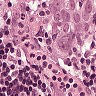
Metastatic tissue present: yes